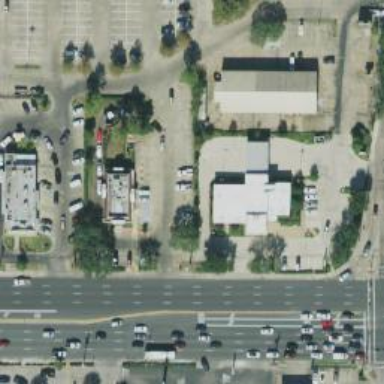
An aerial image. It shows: Parking space is available.